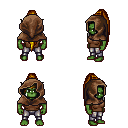
a pixel art fantasy rpg character, male body template, orc, green skin, brown sleeveless shirt, metal pants, blonde extra-long topknot hairstyle, cloth hood, four views (front, back, left, right), 2x2 character sprite sheet, small pixel art, hard edges, no anti-aliasing